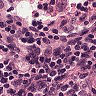
Metastatic tissue present: no